Question: Count the number of objects in the diagram.
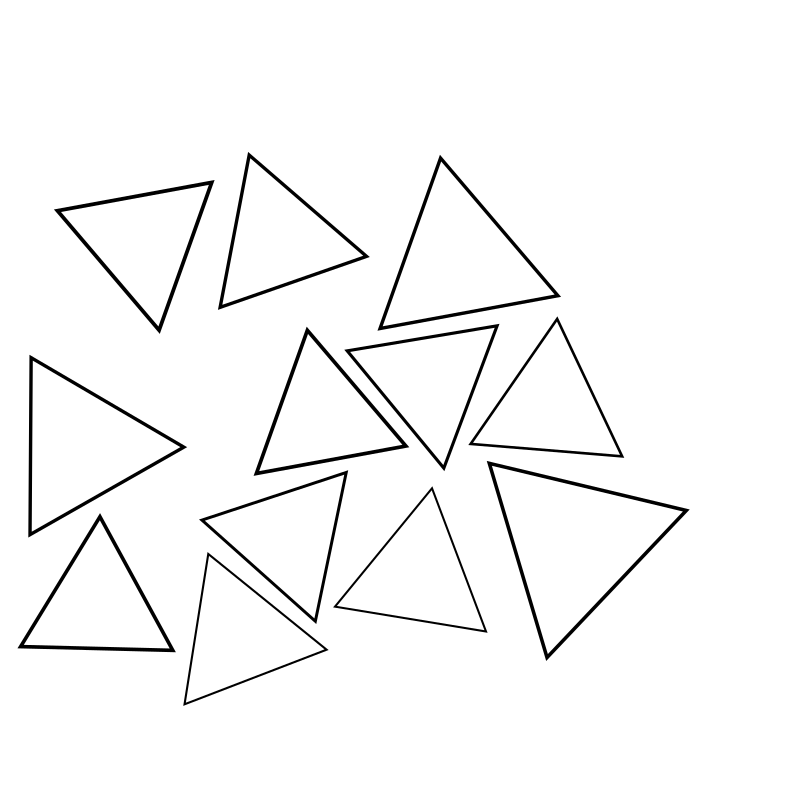
Answer: 12